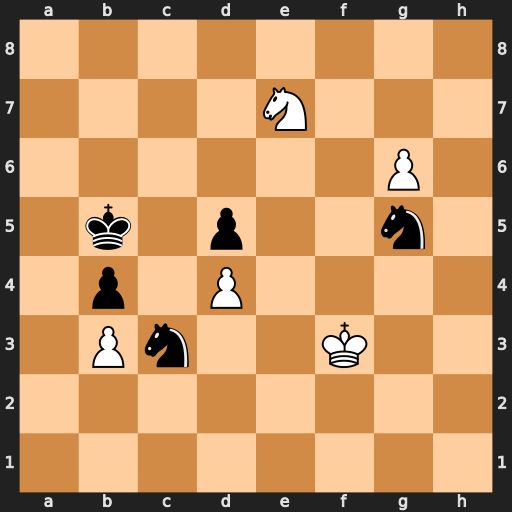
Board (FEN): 8/4N3/6P1/1k1p2n1/1p1P4/1Pn2K2/8/8
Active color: w
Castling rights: -
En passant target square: -
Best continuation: Kf4 Ne6+ Ke5 Ng7 Nf5 Nh5 Ng3